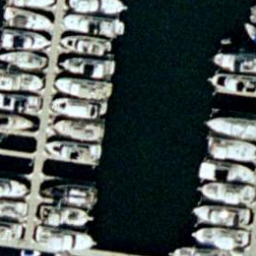
Label: harbor